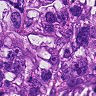
Metastatic tissue present: yes